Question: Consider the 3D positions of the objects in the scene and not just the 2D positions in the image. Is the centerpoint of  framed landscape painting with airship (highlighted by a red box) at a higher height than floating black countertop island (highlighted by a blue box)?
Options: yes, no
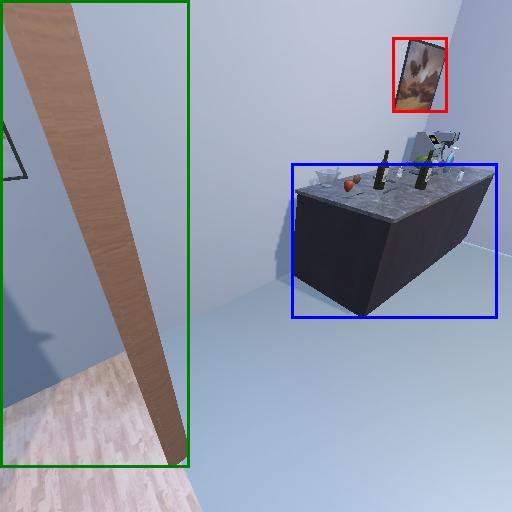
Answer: yes